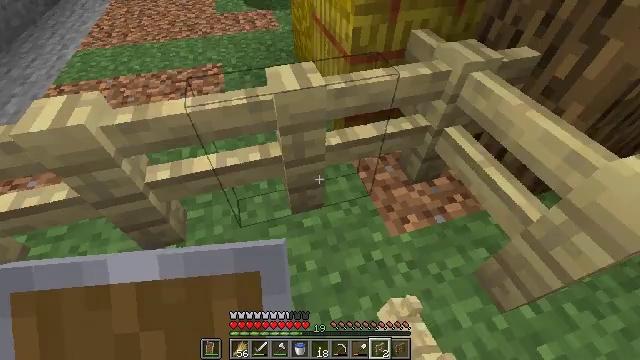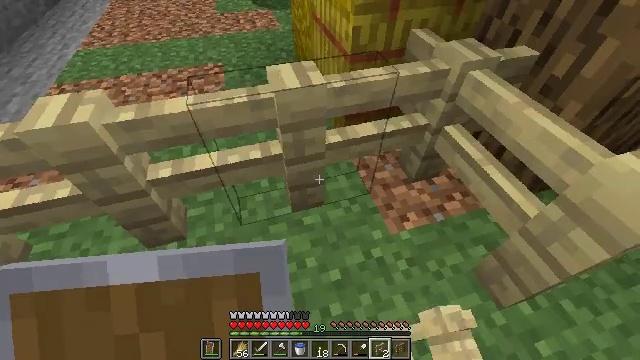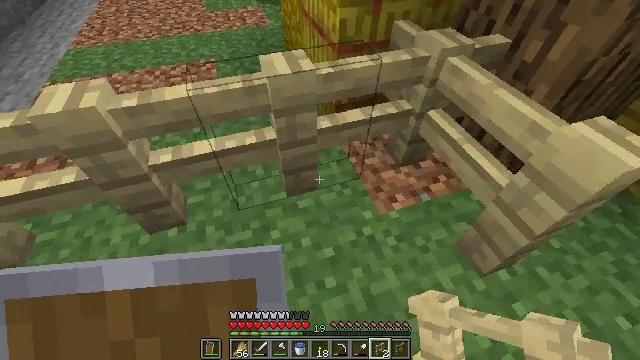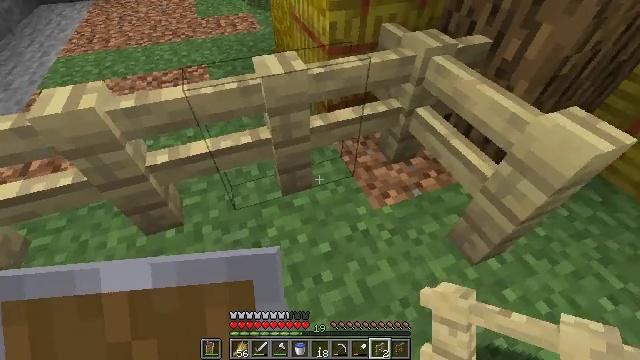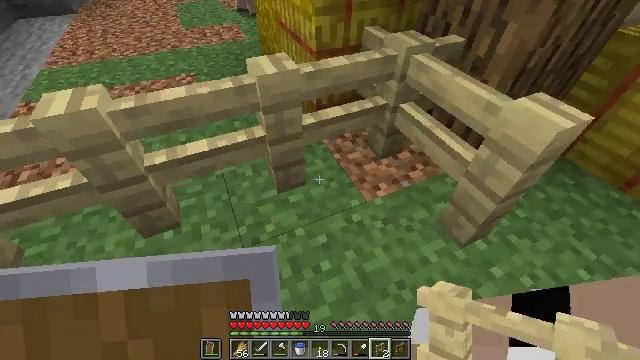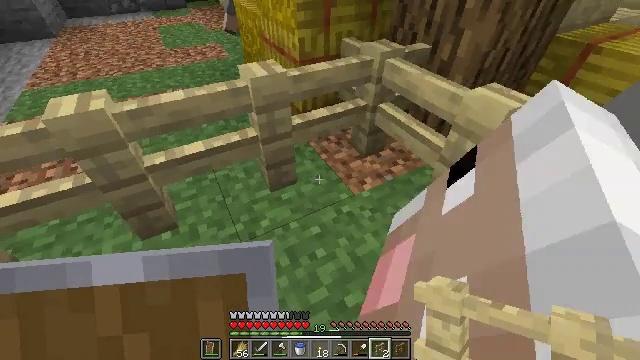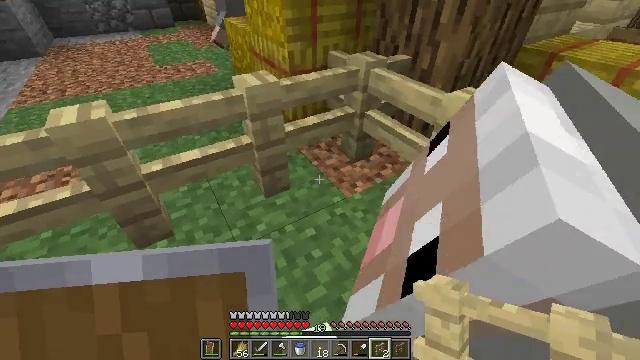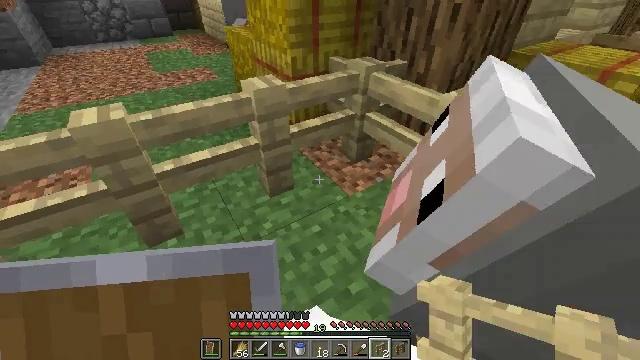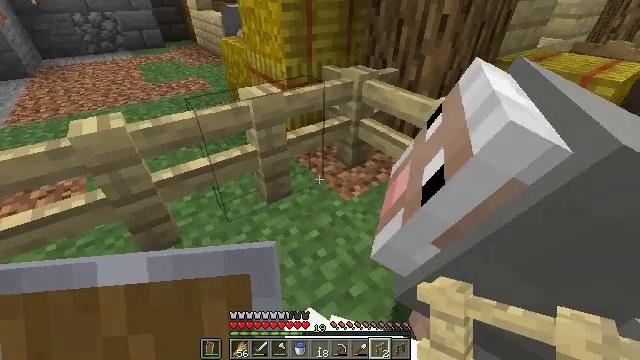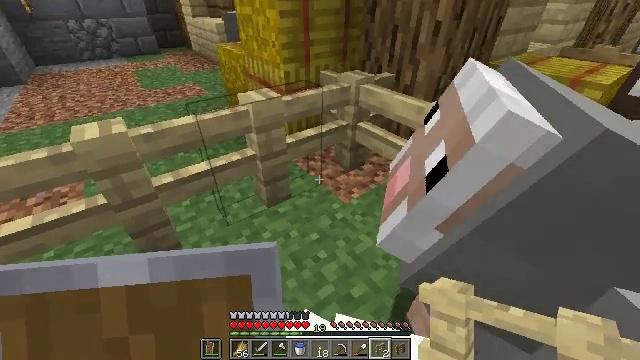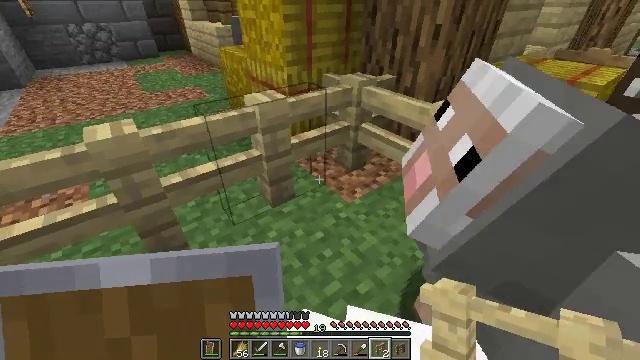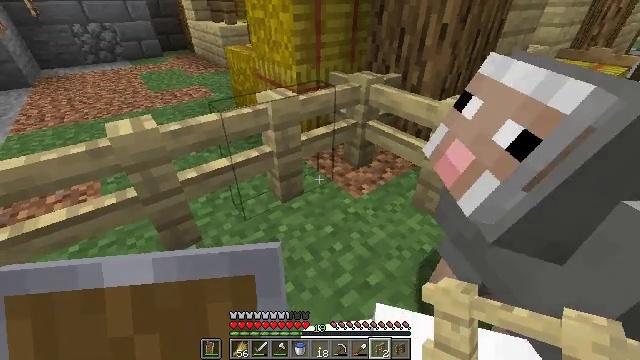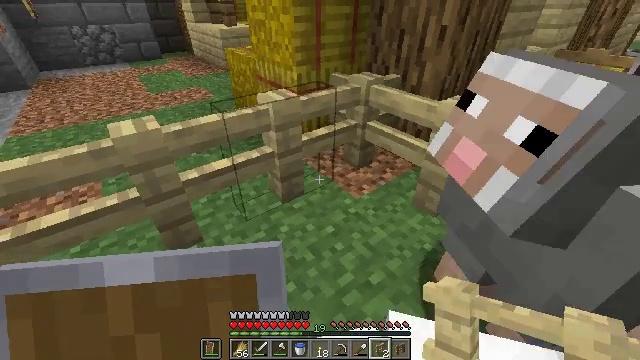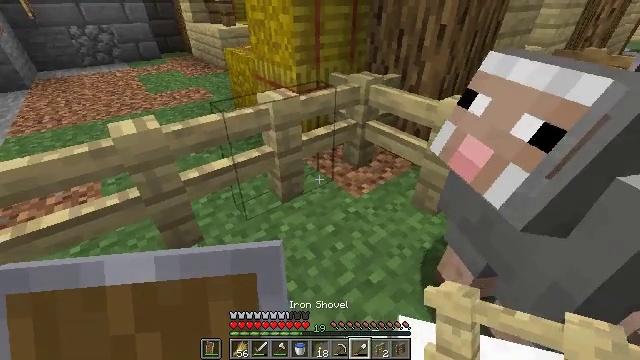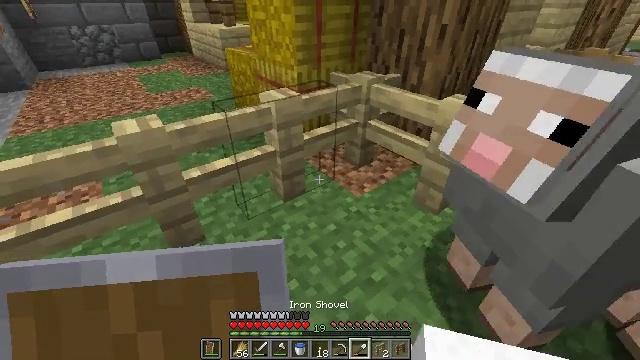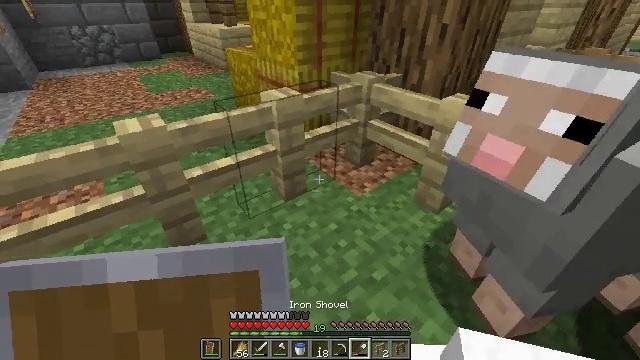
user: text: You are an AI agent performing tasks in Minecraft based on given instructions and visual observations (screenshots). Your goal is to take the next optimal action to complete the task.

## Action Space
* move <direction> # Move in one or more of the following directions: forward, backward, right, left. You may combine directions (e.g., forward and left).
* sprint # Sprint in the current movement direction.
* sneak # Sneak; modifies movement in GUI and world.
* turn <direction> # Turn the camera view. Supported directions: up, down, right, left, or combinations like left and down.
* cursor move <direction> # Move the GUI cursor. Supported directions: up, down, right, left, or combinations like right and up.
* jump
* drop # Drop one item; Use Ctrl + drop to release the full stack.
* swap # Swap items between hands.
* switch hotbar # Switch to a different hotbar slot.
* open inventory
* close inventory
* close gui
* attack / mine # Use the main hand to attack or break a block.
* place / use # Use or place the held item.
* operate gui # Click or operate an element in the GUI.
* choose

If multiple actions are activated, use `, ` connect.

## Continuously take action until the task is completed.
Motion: motion action
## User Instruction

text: Dismantle the birch fence.
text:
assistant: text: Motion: move back
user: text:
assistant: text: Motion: move back, turn right
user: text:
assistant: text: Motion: move back, turn right and up
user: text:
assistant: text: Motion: move back, turn right and up
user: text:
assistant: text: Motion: move back, turn right and up
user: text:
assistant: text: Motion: turn right and up
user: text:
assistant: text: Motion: turn right and up
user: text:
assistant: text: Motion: turn right and up
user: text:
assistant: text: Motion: turn right and up
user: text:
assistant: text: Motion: no_op
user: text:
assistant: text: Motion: no_op
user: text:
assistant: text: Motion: no_op
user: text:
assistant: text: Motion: no_op
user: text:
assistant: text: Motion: no_op
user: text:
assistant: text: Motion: no_op
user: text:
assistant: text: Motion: turn right
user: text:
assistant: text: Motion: move left, turn right
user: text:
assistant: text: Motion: move left, turn right
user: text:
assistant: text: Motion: move left, turn right
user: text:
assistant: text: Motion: move left, turn right
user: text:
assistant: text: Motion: turn right
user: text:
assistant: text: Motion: turn right
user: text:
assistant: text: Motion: turn right
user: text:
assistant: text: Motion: no_op
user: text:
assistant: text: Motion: no_op
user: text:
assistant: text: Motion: turn right
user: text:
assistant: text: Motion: turn right
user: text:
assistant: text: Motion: turn right
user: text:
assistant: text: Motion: turn right
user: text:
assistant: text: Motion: no_op